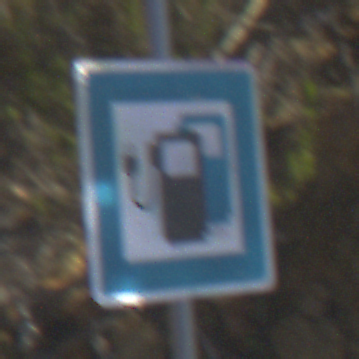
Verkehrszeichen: LadestationFuerElektrofahrzeuge
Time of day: MorningAfternoon
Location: Outdoor (RoadRail)
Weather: PartlyCloudy
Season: NotSpecified
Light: Natural